Aerial crown-view tile of a tropical tree (Barro Colorado Island, Panama), acquired 20250317:
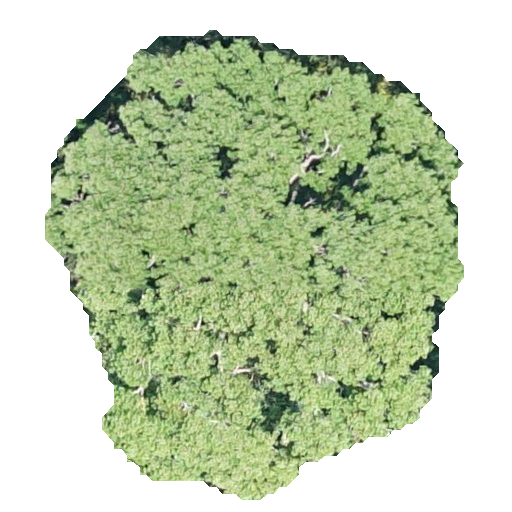
Species: Jacaranda copaia
GBIF accepted scientific name: Jacaranda copaia
Crown area: 215.675 m²